Interaction volume radius: 5 \u00c5
Interaction volume height: 30 \u00c5
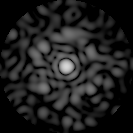
Disorder parameter: 0.7835